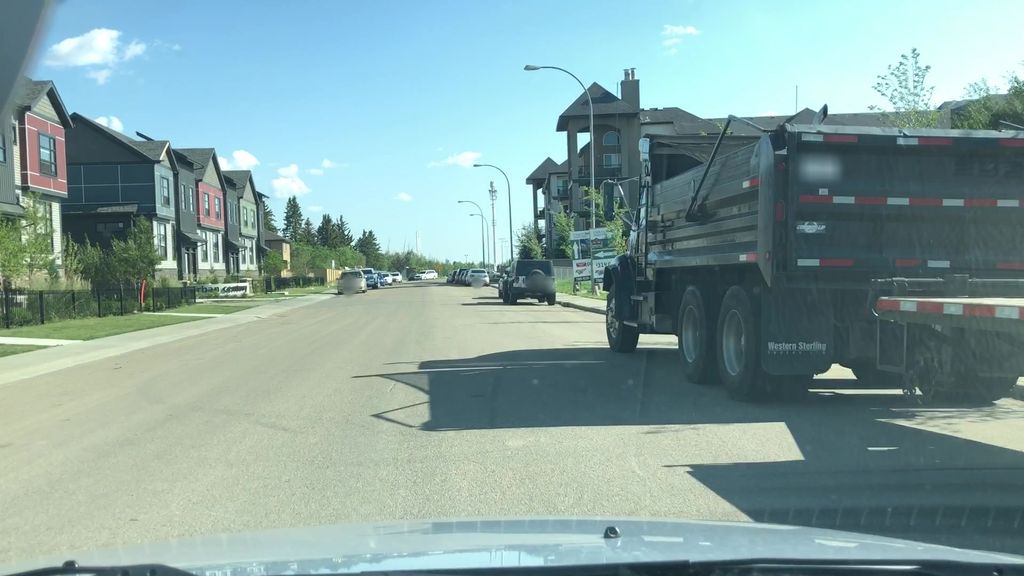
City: edmonton